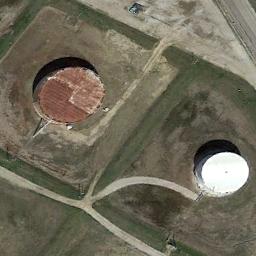
Label: storage tanks